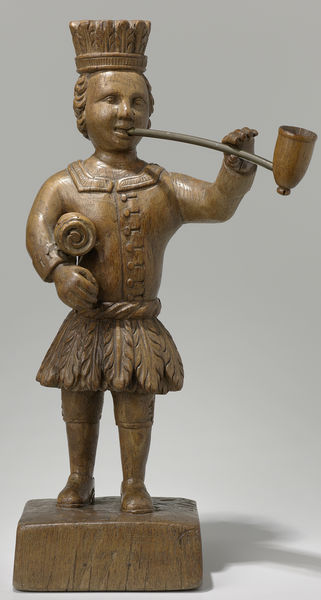
Titel: Indiaan met pijp
Standort: Amsterdam
Institution: Rijksmuseum
Schlagwörter: blätter, feder, hand, kopf, mann, holz, mund, nase, gürtel, rock, hemd, jacke, arm, arme, augen, gesicht, kragen, sockel, hals, figur, haare, kinn, knopf, krone, lippen, skulptur, schuhe, pfeife, rauchen, podest, knöpfe, foto, stiefel, frieden, schnitzerei, rolle, rauchend, pfeiffe, kopfschmuck, geschnitzt, hölzern, indianer, lolli, federkrone, lutsche, lutscher, räuchermännchen, friedenspfeiffer